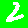
Digit: 2